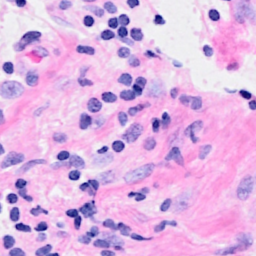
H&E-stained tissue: Breast